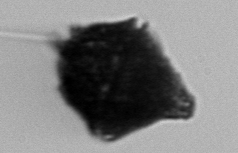
Label: Gonyaulax